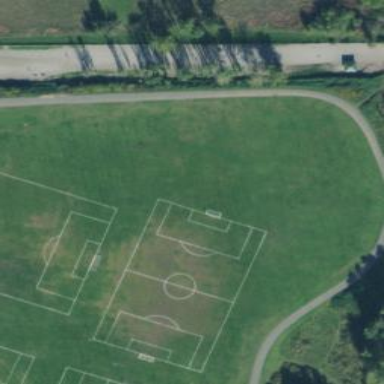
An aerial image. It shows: Grass pitch designated for multiple sports activities.